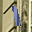
Label: 1